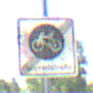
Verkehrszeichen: EndeFahrradstrasse
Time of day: Midday
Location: Outdoor (Nature)
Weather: Clear
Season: NotSpecified
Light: Natural